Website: crate-barrel
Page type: account-selection
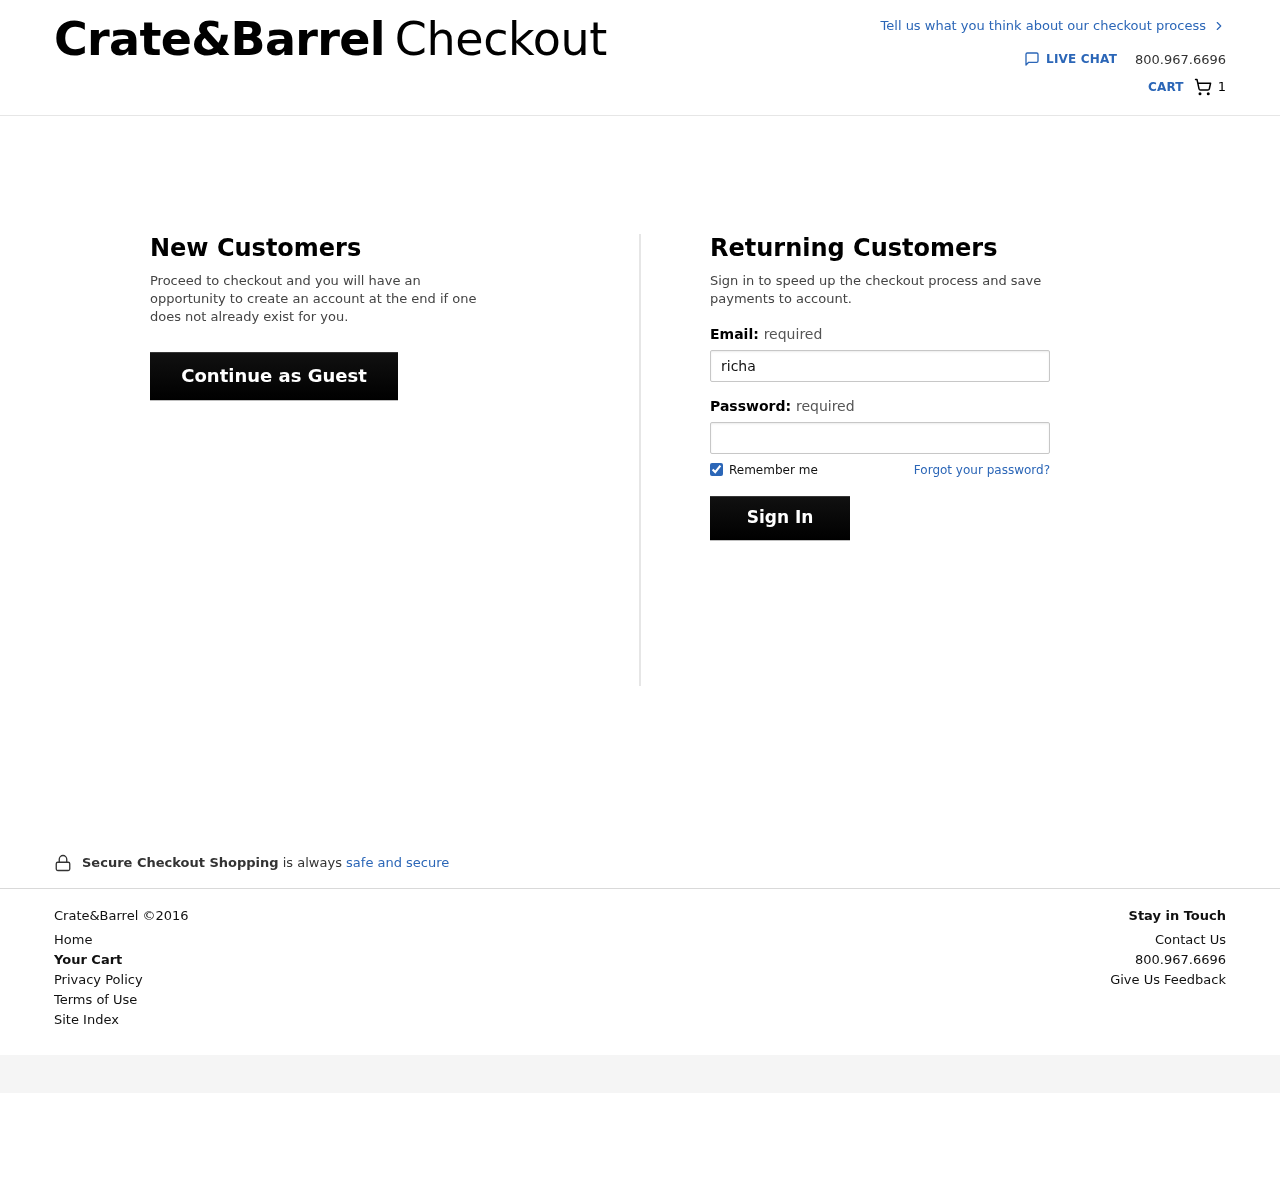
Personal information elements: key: PII_EMAIL
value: richard.johnson@yahoo.com
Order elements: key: ORDER_NUM_ITEMS
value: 1